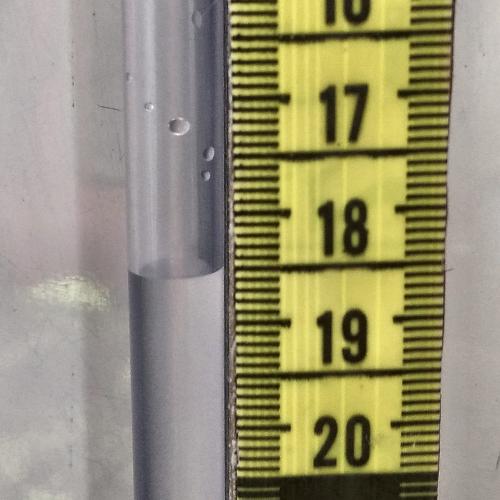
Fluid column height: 18.5 cm